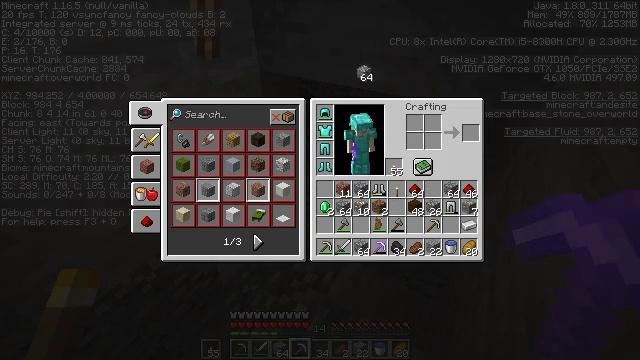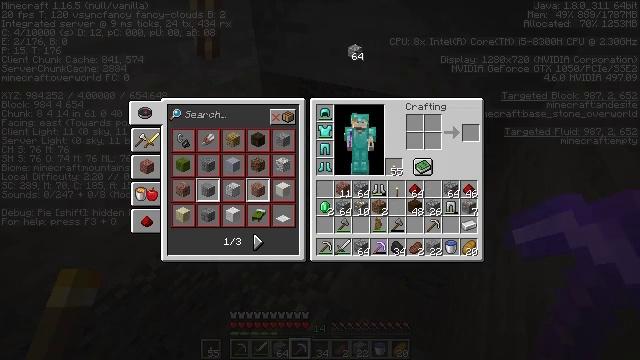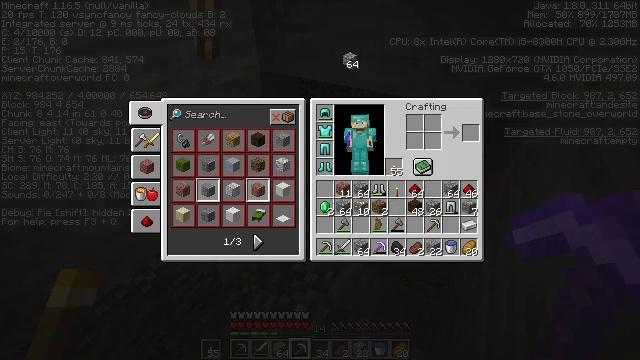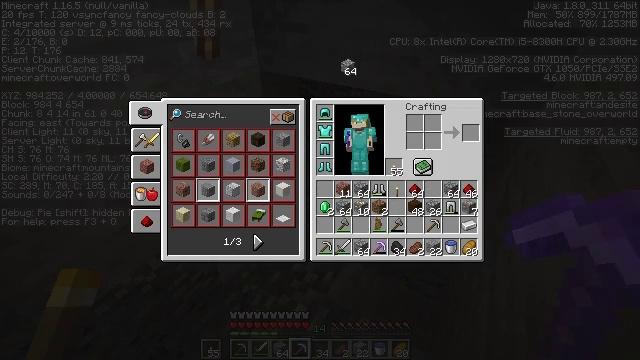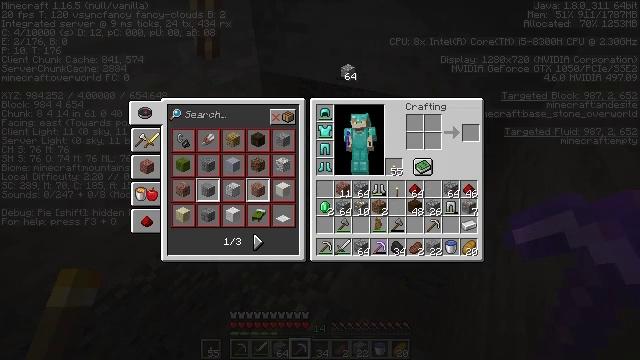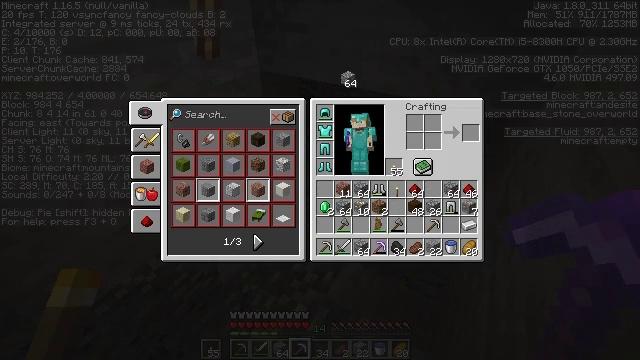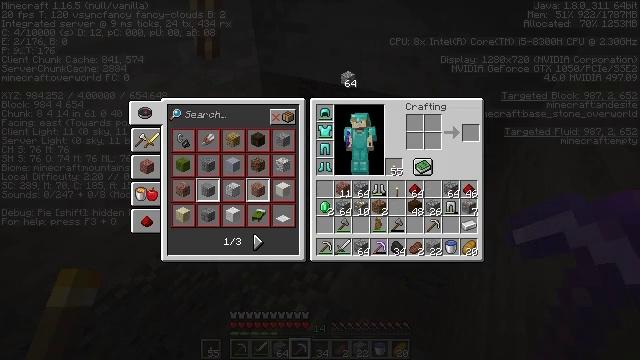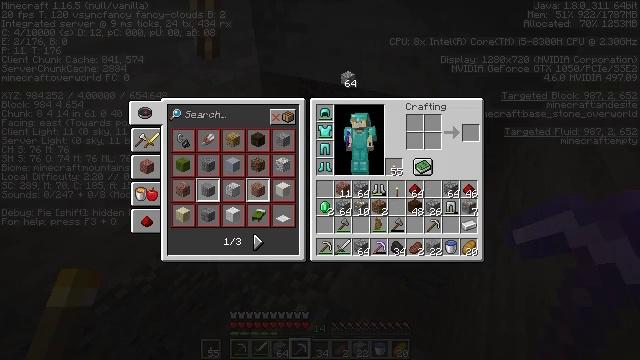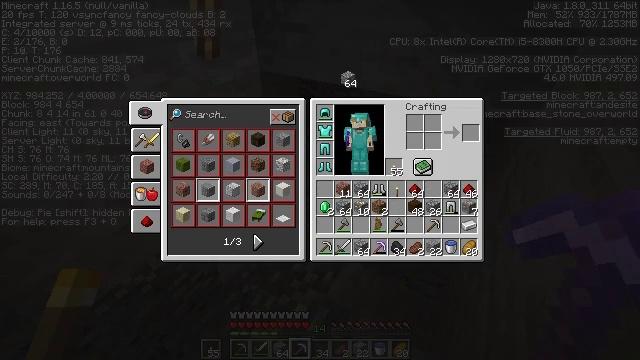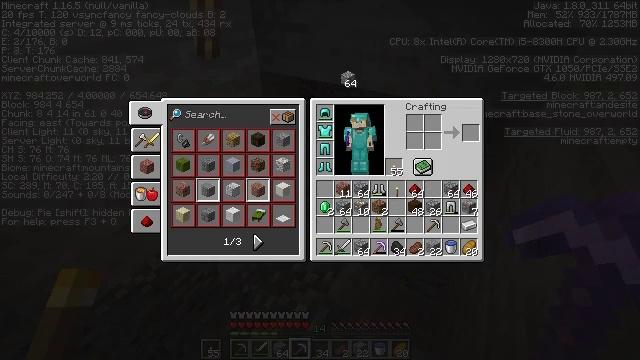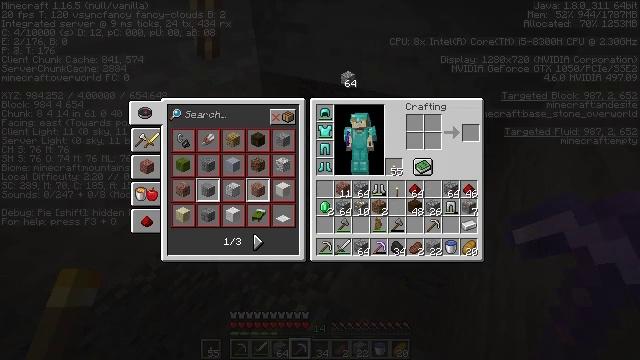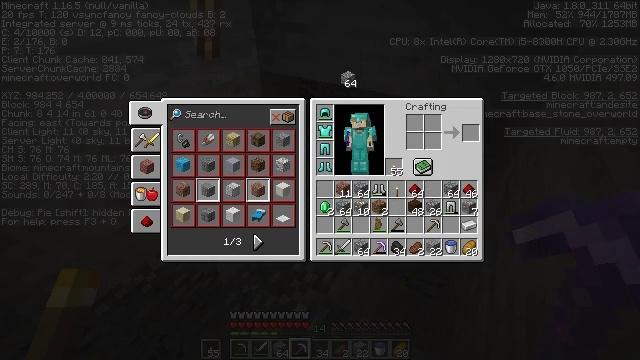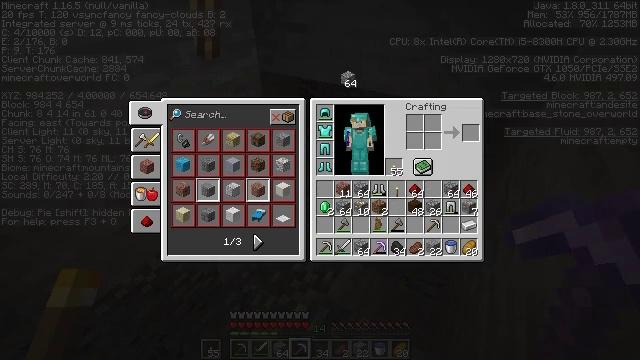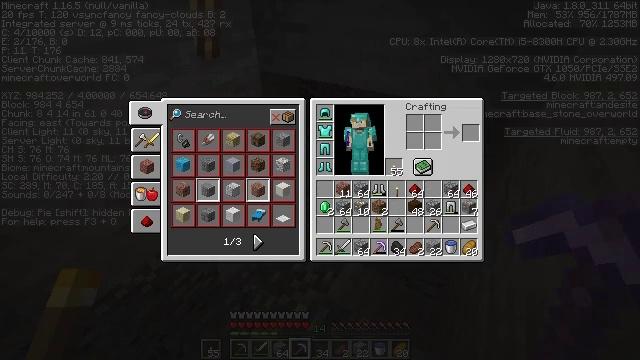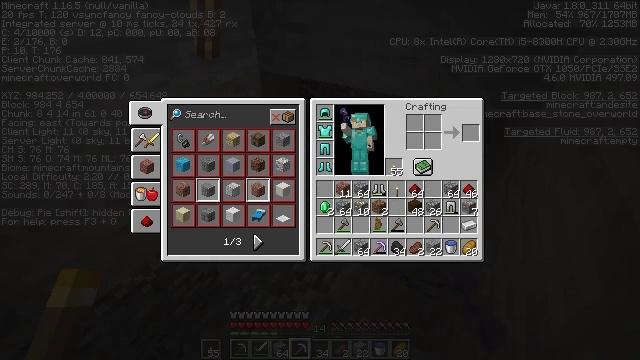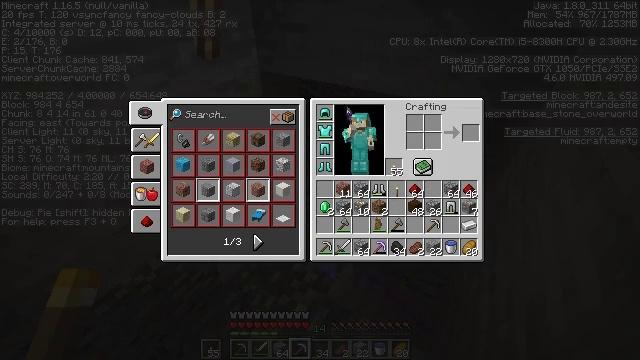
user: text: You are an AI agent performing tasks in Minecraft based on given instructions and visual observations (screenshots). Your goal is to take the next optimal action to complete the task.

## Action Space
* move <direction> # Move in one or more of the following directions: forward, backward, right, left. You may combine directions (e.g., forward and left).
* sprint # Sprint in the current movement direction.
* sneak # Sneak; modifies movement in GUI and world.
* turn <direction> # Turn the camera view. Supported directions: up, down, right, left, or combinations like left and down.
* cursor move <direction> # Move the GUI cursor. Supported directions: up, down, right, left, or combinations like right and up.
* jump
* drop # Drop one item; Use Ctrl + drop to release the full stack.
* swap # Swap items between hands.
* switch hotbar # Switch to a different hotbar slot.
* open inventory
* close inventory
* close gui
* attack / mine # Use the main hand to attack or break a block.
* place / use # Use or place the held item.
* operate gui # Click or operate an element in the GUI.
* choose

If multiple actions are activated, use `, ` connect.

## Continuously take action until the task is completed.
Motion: motion action
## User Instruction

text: Remove a cobblestone from the inventory.
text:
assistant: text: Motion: cursor move left and up
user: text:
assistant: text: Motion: cursor move down
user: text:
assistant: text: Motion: cursor move down
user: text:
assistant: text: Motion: no_op
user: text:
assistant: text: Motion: no_op
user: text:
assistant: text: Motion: no_op
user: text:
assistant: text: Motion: no_op
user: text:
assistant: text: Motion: no_op
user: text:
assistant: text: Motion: no_op
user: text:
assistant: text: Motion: no_op
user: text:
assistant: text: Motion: operate gui
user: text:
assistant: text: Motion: operate gui
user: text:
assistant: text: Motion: no_op
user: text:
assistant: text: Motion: no_op
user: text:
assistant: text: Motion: no_op
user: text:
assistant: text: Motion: cursor move right and down
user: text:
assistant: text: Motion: cursor move right and down
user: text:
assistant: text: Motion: no_op